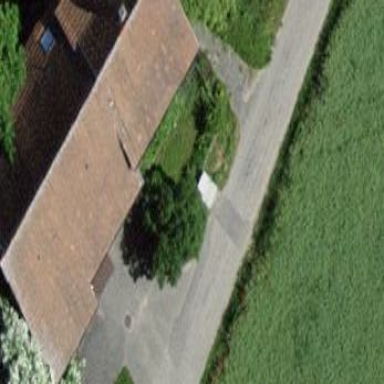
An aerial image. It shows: Farm building.